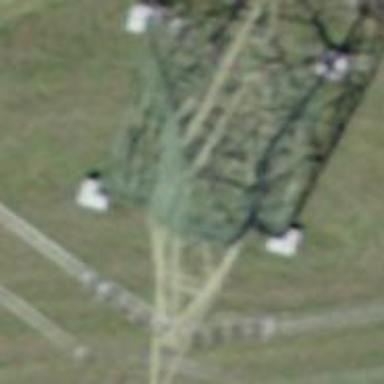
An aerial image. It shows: Power tower.